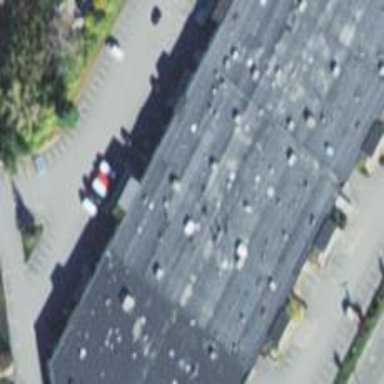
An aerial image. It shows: Commercial building.